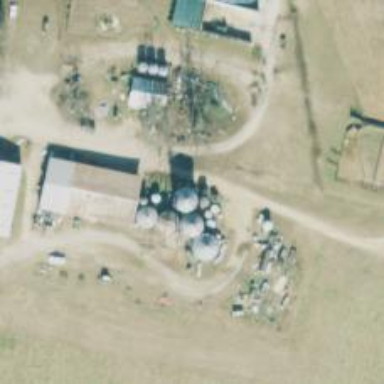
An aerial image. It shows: Silo.